Interaction volume radius: 5 \u00c5
Interaction volume height: 10 \u00c5
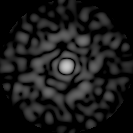
Disorder parameter: 0.8643